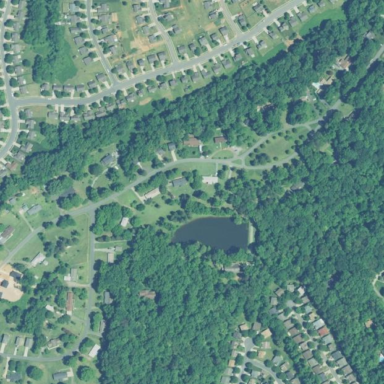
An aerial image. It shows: Single-family residential area in neighborhood setting.